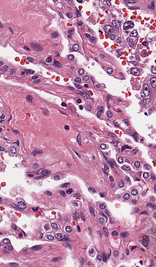
Tumor epithelial tissue: yes
Tumor-associated stroma tissue: yes
Normal tissue: no